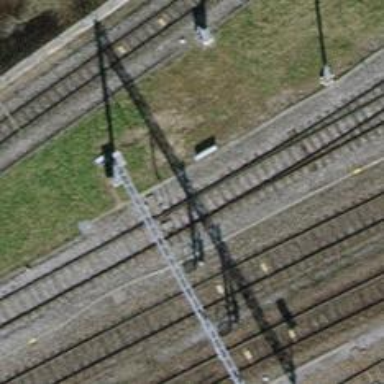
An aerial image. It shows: Single-track railway siding with electrified contact lines.